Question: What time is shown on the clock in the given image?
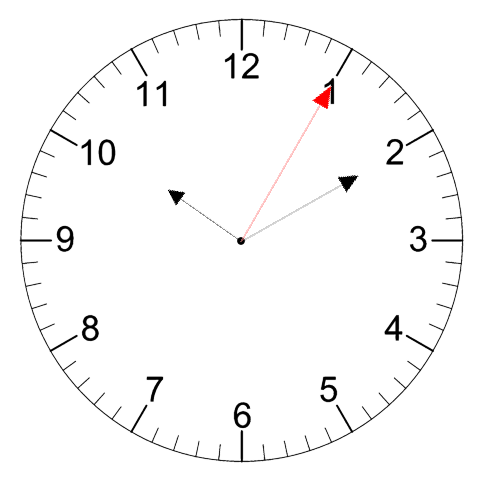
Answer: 10:10:05